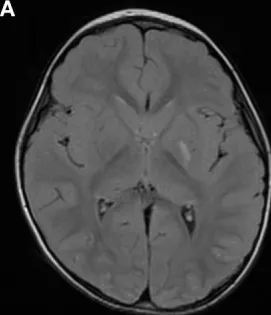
Case 1:. Axial FLAIR image.
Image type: radiology (mri)